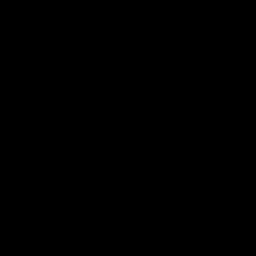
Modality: FLAIR
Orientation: axial
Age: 56
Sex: male
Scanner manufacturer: siemens
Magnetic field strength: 3 T
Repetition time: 9 s
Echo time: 0.099 s